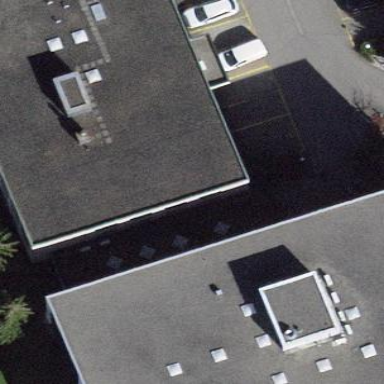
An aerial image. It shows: Commercial building.